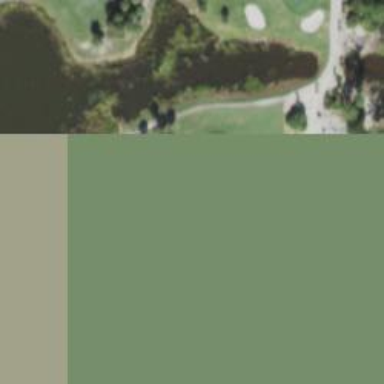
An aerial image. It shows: View of golf hole.